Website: walmart
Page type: billing-address
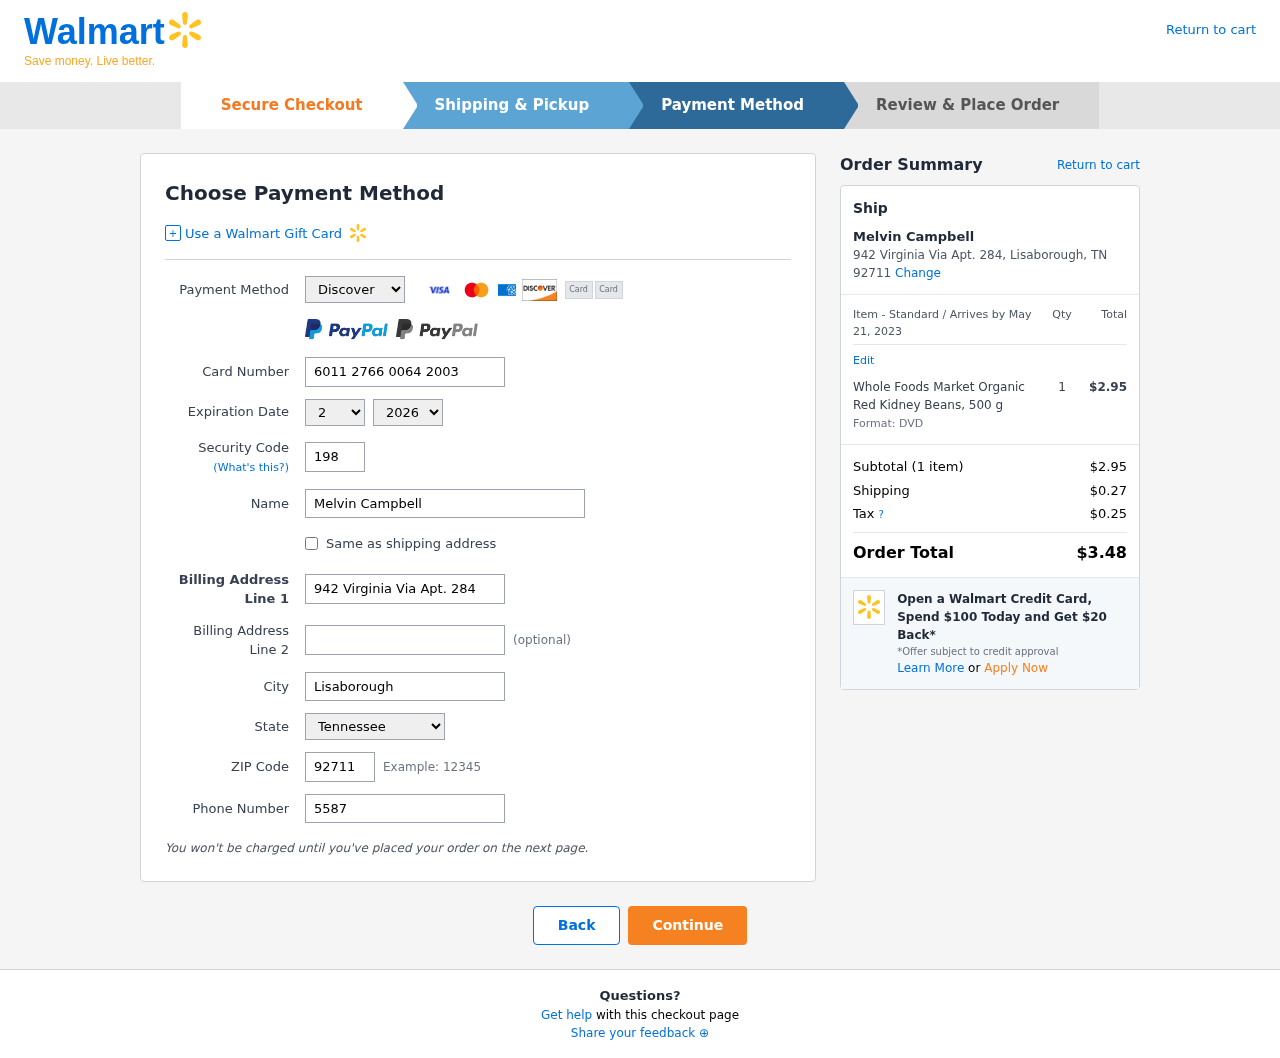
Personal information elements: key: PII_CARD_CVV
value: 198
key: PII_CARD_EXPIRY_MONTH
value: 02
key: PII_CARD_EXPIRY_YEAR
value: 26
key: PII_CARD_NUMBER
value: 6011 2766 0064 2003
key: PII_CARD_TYPE
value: Discover
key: PII_CITY
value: Lisaborough
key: PII_CITY_STATE_ZIP
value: Lisaborough, TN 92711
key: PII_FULLNAME
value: Melvin Campbell
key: PII_PHONE
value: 5587465092
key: PII_POSTCODE
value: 92711
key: PII_STATE
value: Tennessee
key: PII_STREET
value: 942 Virginia Via Apt. 284
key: PII_FULLNAME2
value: Melvin Campbell
Product elements: key: PRODUCT1_NAME
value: Whole Foods Market Organic Red Kidney Beans, 500 g
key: PRODUCT1_PRICE
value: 2.95
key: PRODUCT1_QUANTITY
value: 1
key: PRODUCT1_DESC
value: Format: DVD
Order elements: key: ORDER_DELIVERY_DATE
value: May 21, 2023
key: ORDER_NUM_ITEMS
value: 1
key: ORDER_SUBTOTAL
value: $2.95
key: ORDER_SHIPPING_COST
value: $0.27
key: ORDER_TAX
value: $0.25
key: ORDER_TOTAL
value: $3.48